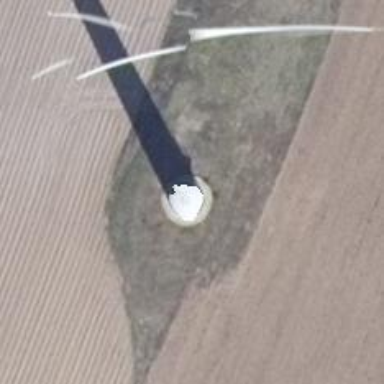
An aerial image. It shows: Wind generator with horizontal axis. The generator is wind turbine.